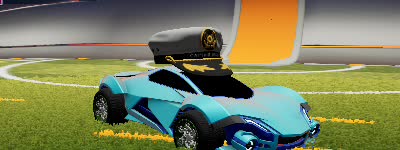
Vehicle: werewolf